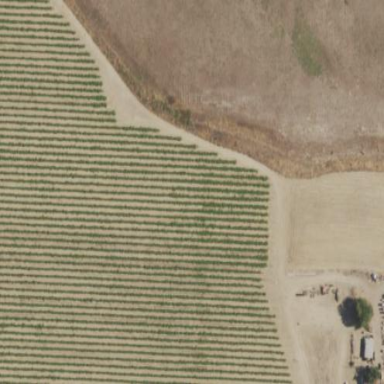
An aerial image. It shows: Vineyard.